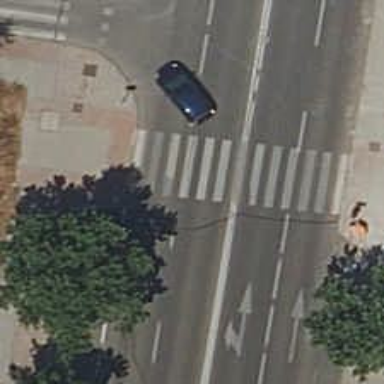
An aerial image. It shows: Zebra crossing on footway.